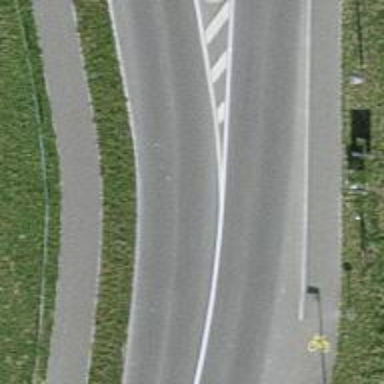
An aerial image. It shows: There is primary highway with cycle track on the left side.